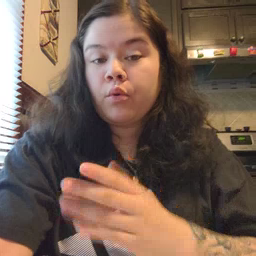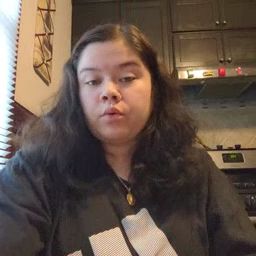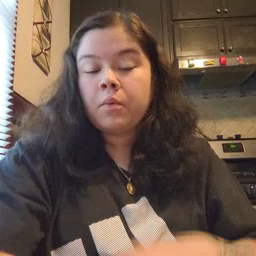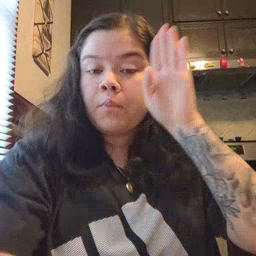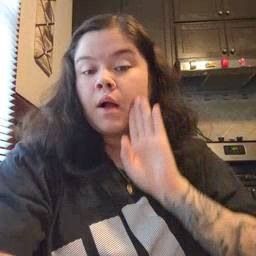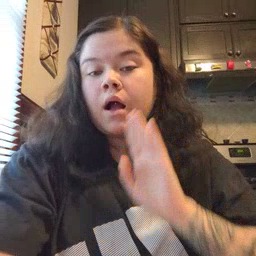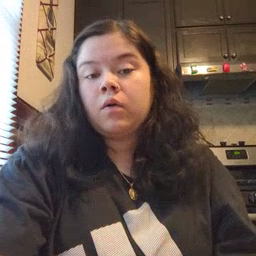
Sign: brown